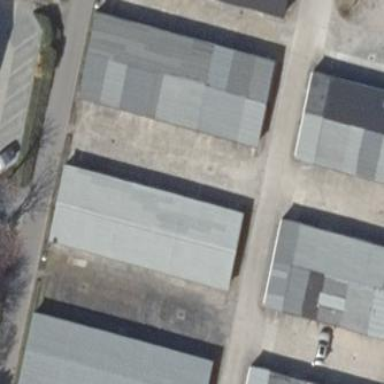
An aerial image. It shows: Group of garages.